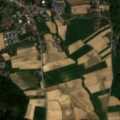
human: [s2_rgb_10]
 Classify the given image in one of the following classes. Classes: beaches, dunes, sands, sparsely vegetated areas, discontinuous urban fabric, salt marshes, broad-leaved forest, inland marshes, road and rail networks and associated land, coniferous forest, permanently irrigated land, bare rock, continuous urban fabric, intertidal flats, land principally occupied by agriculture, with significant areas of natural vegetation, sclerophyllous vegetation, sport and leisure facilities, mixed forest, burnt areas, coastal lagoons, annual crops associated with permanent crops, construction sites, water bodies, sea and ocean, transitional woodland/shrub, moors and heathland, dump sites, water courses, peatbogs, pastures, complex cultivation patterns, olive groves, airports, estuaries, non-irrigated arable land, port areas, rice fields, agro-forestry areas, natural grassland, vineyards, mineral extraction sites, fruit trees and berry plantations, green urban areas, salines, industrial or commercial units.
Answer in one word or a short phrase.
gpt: discontinuous urban fabric, non-irrigated arable land, complex cultivation patterns, broad-leaved forest